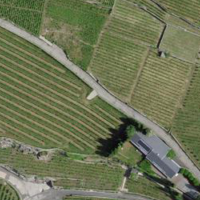
EUNIS habitat code: 40
Species observed at this site:
Phoenicurus ochruros
Corvus corone
Passer domesticus
Falco tinnunculus
Milvus migrans